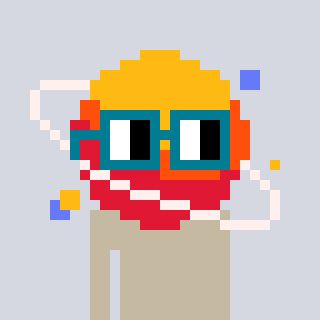
a pixel art character with square dark green glasses, a saturn-shaped head and a computerblue-colored body on a cool background